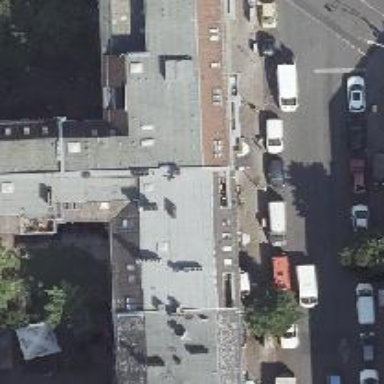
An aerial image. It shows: Café.